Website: apple
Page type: receipt
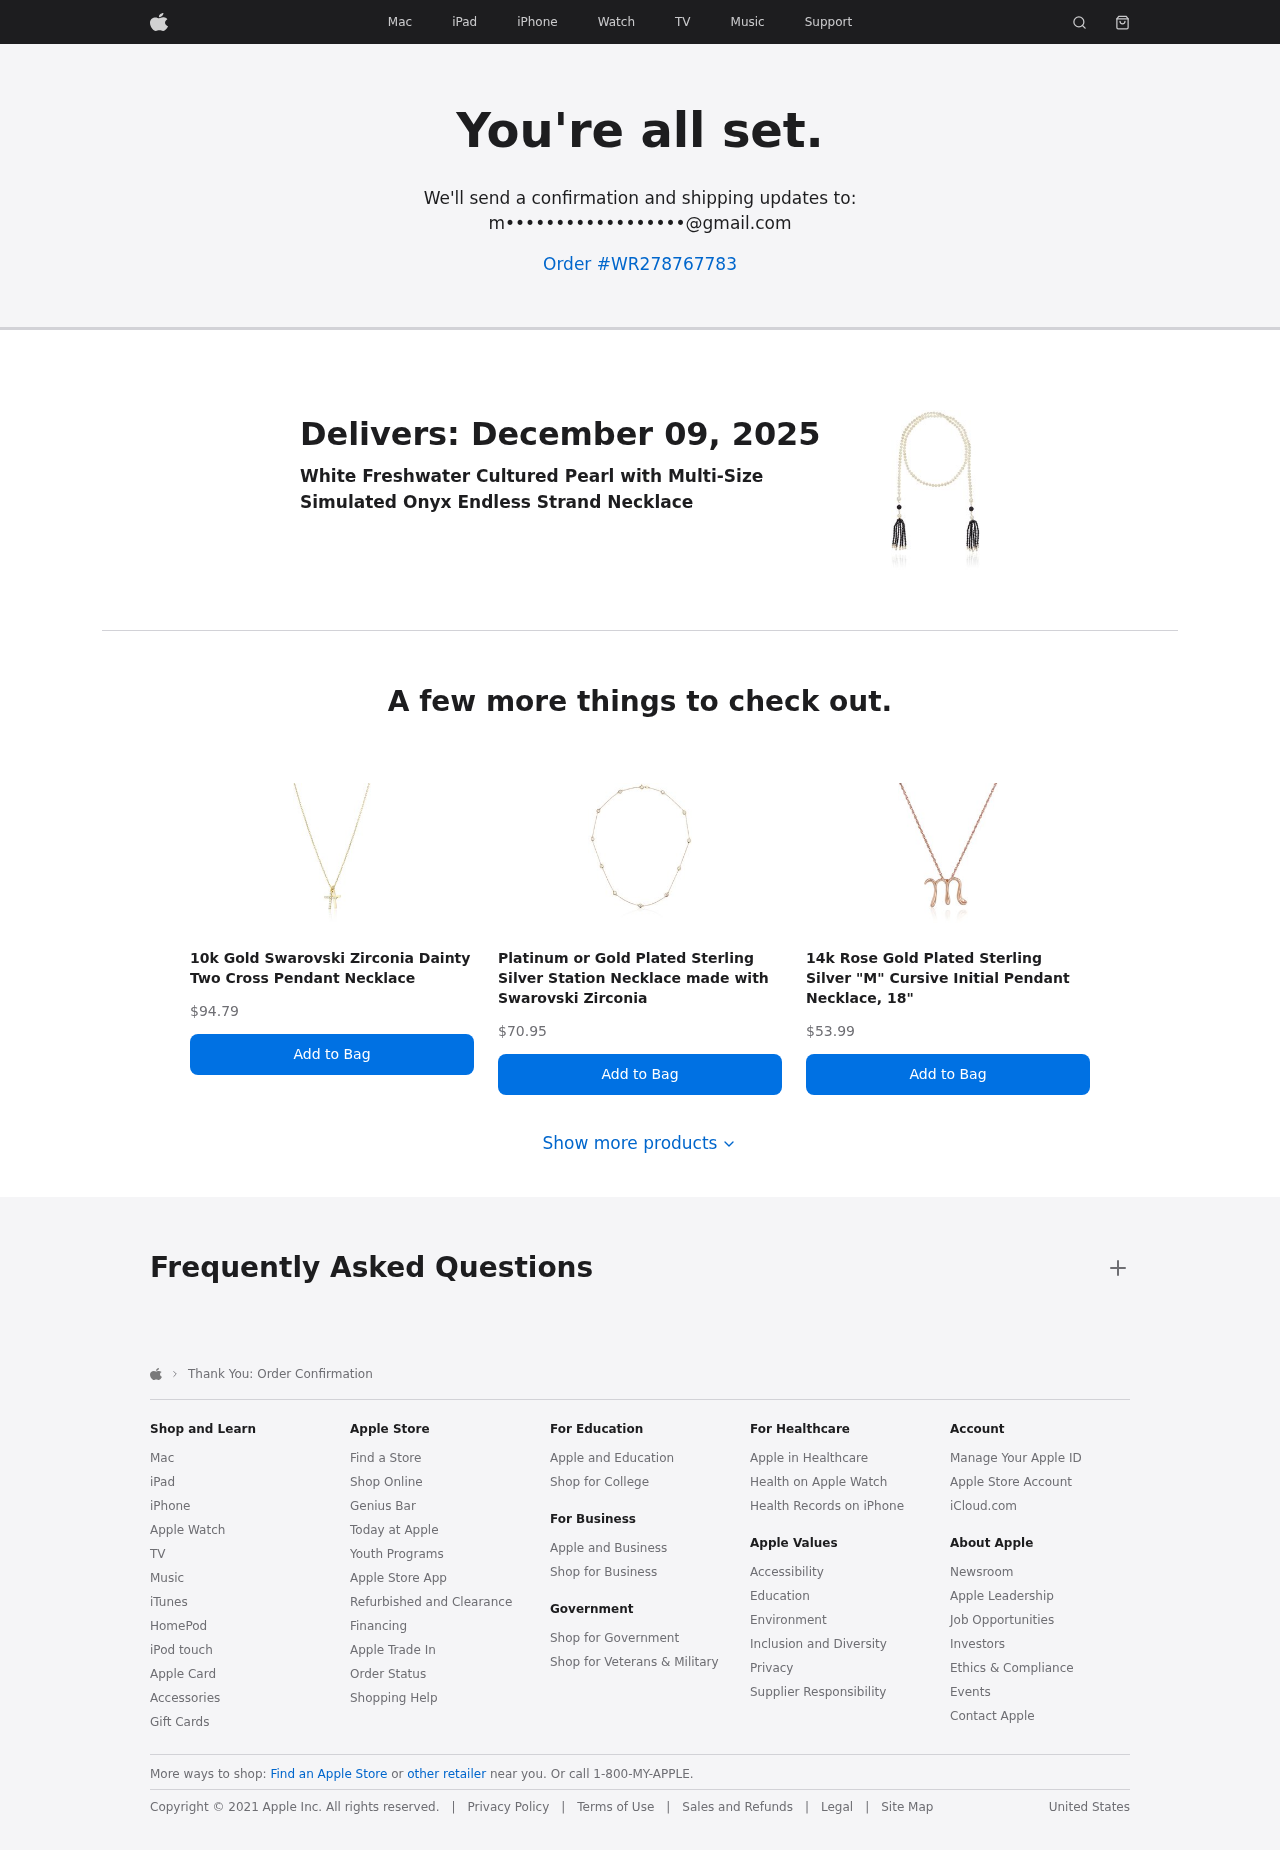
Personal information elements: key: PII_EMAIL
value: m••••••••••••••••••@gmail.com
Product elements: key: PRODUCT1_NAME
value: White Freshwater Cultured Pearl with Multi-Size Simulated Onyx Endless Strand Necklace
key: PRODUCT2_NAME
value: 10k Gold Swarovski Zirconia Dainty Two Cross Pendant Necklace
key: PRODUCT2_PRICE
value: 94.79
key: PRODUCT3_NAME
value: Platinum or Gold Plated Sterling Silver Station Necklace made with Swarovski Zirconia
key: PRODUCT3_PRICE
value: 70.95
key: PRODUCT4_NAME
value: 14k Rose Gold Plated Sterling Silver "M" Cursive Initial Pendant Necklace, 18"
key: PRODUCT4_PRICE
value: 53.99
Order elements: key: ORDER_ID
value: WR278767783
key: ORDER_DELIVERY_DATE
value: December 09, 2025